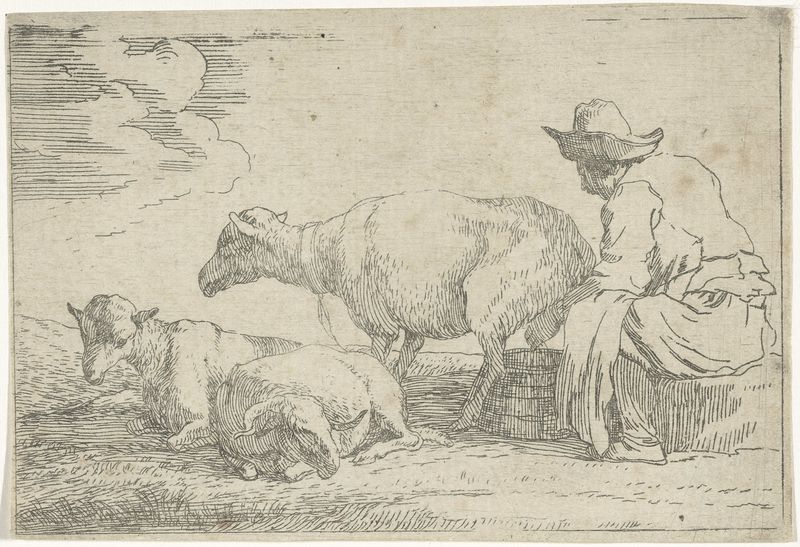
Titel: Herder die een schaap melkt
Künstler: Jan Miel
Standort: Amsterdam
Institution: Rijksmuseum
Schlagwörter: himmel, mann, wolken, landschaft, hut, zeichnung, tiere, wiese, wolke, schürze, papier, bauer, schaf, schraffur, radierung, zuber, trog, melken, melker, eimer, schafe, schäfer, ziege, schaffur